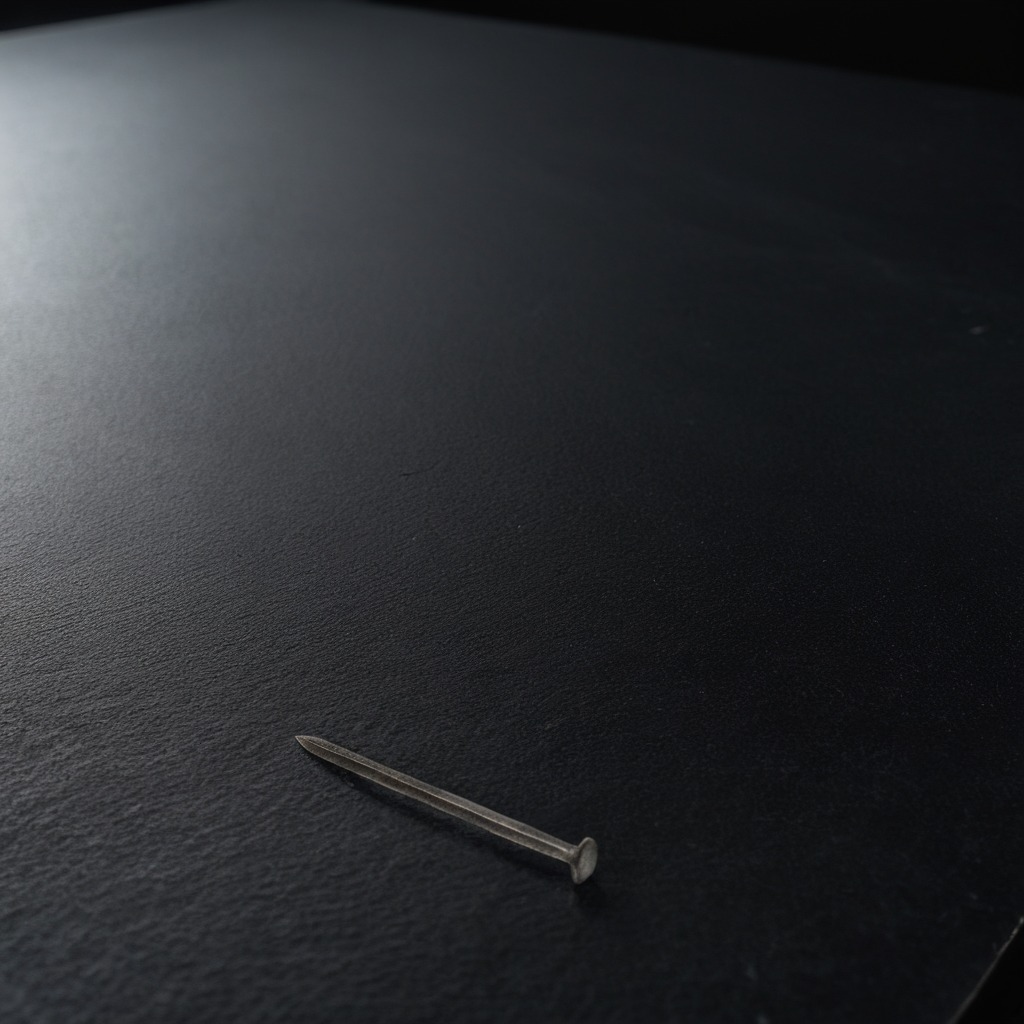
A black iron nail lies on the clean granite tabletop inside a workshop at night.